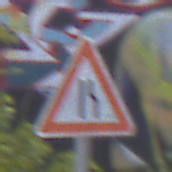
Verkehrszeichen: EinseitigVerengteFahrbahnRechts
Umgebung: Outdoor, Urban
Tageszeit: MorningAfternoon
Wetter: PartlyCloudy
Licht: Natural
Jahreszeit: NotSpecified
Kontrast: LowContrast